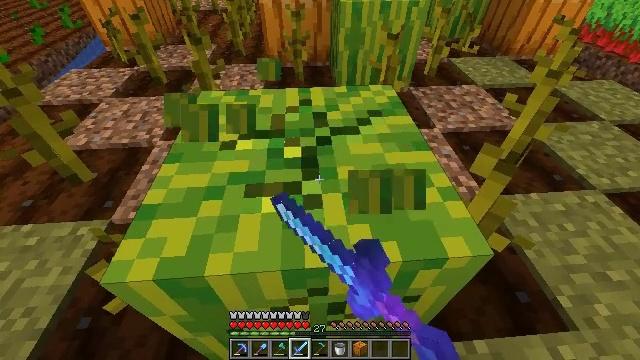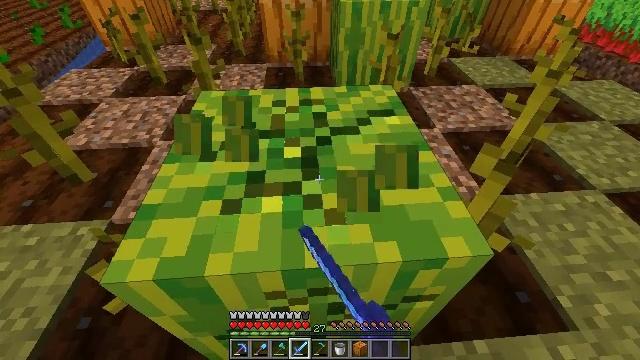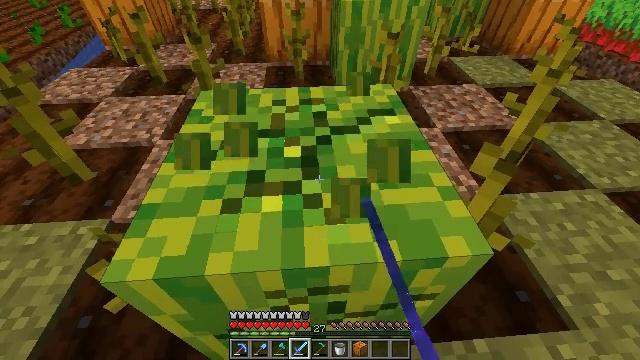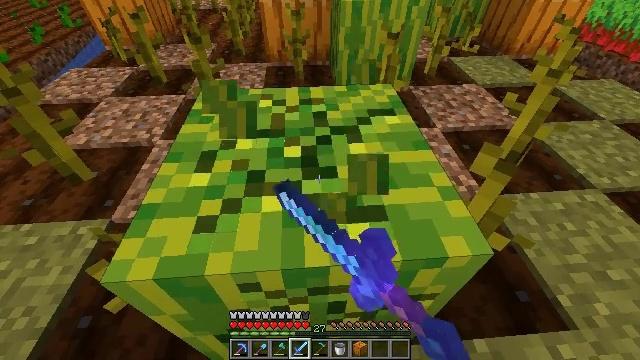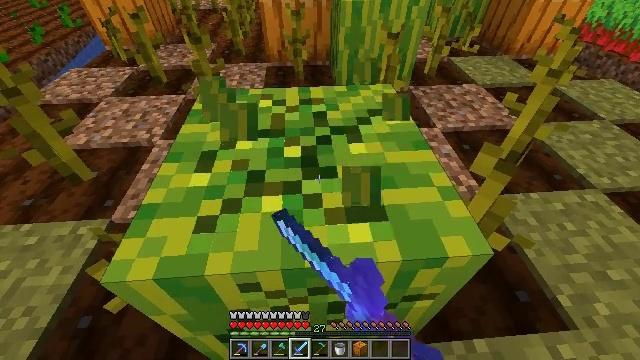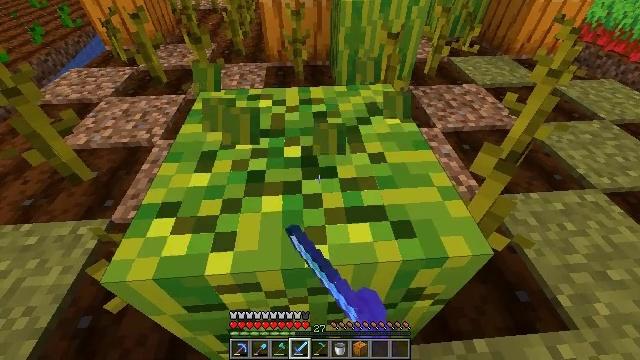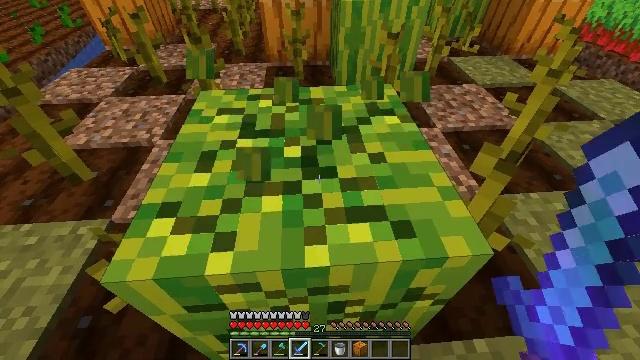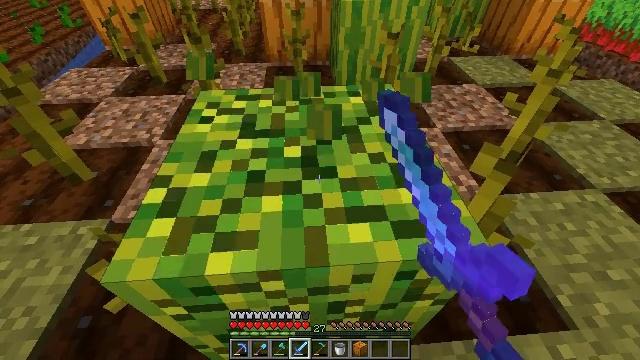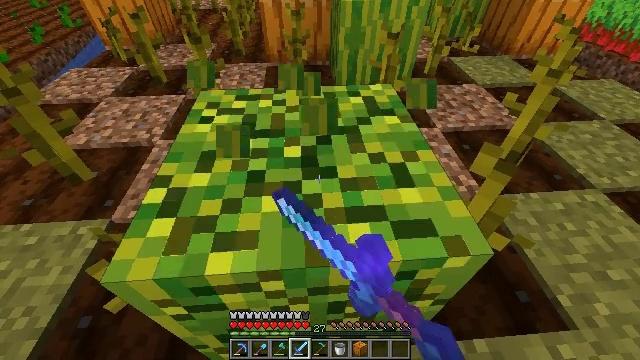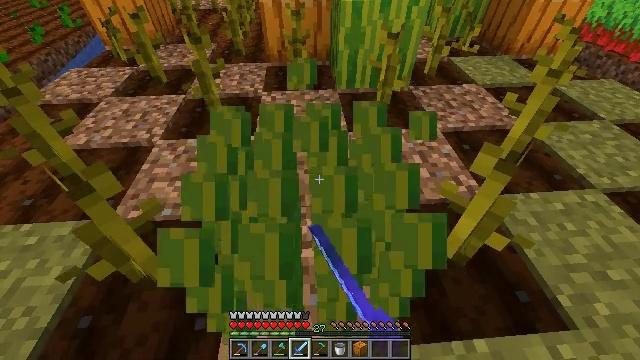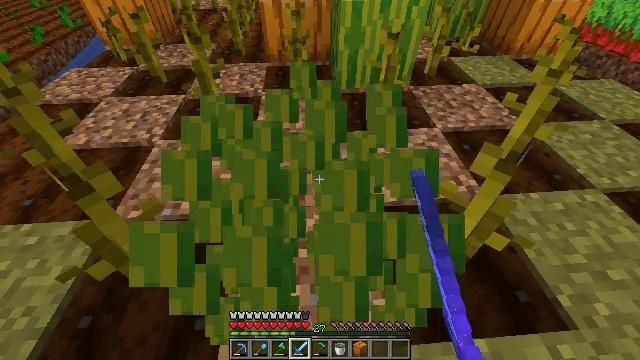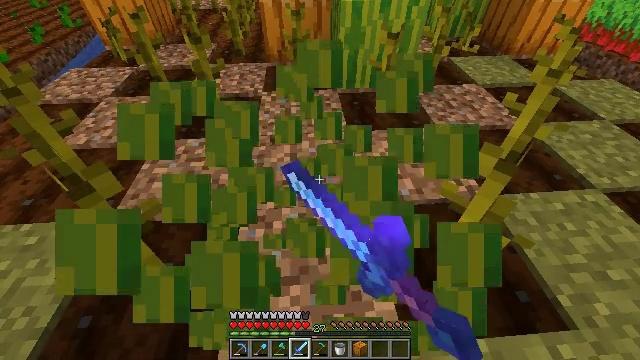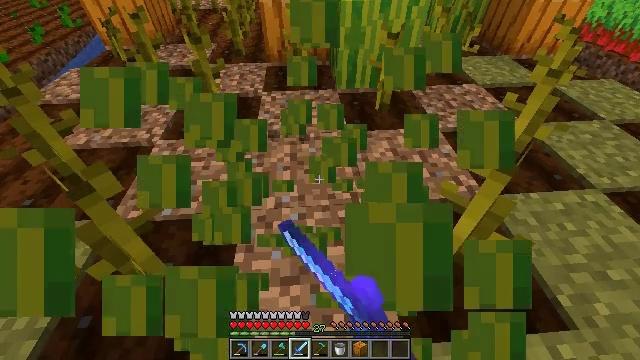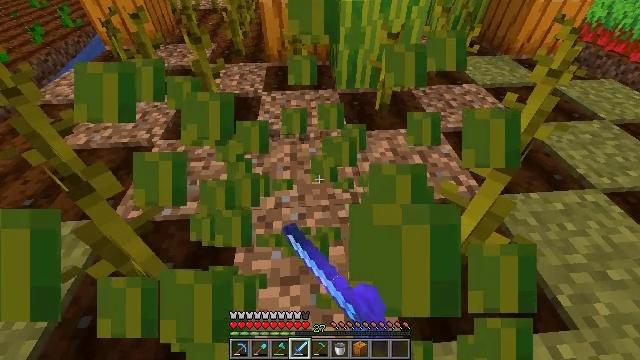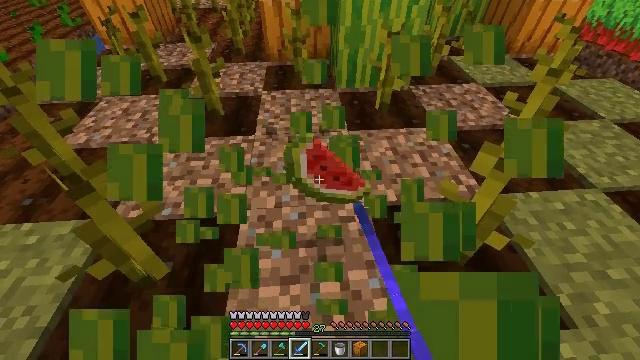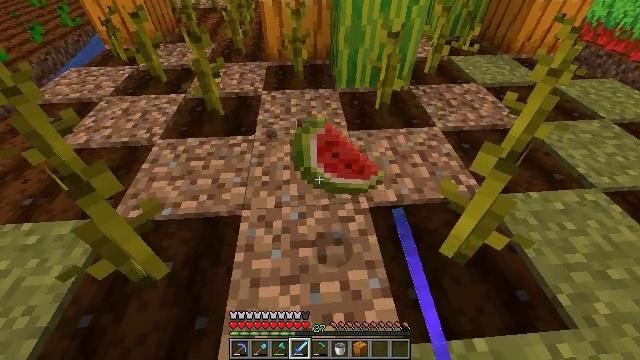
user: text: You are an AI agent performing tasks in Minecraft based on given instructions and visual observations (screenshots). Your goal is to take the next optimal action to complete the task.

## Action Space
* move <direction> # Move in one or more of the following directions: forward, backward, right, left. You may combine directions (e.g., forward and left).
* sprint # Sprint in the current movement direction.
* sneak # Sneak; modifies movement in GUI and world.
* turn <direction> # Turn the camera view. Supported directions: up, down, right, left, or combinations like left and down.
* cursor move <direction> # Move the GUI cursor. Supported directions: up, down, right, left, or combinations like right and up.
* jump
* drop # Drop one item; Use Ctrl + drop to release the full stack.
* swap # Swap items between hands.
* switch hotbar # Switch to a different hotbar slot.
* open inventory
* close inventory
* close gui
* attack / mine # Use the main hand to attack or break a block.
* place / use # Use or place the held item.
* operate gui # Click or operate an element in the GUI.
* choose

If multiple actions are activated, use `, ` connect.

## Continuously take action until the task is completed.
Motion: motion action
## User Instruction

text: Break the melon to get slices.
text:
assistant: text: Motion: attack / mine
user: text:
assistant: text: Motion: attack / mine
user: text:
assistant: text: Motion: attack / mine
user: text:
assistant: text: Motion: attack / mine
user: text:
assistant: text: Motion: attack / mine
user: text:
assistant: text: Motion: attack / mine
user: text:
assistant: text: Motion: attack / mine
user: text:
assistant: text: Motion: attack / mine
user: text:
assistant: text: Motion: attack / mine
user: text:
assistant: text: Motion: attack / mine
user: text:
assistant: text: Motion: attack / mine
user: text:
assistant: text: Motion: attack / mine
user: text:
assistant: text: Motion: attack / mine
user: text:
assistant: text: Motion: no_op
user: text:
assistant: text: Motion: no_op
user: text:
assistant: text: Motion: move forward, turn right
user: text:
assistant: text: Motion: move forward, turn right and up
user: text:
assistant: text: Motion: move forward, turn right and up
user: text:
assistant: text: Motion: move forward, turn right and up
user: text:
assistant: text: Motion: move forward, turn right and up
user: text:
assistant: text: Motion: move forward
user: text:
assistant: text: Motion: move forward
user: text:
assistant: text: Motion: move forward
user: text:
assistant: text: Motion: move forward, turn left
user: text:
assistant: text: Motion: move forward, turn left
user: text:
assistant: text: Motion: move forward, turn left
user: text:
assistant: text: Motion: no_op
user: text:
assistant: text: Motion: no_op
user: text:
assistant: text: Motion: no_op
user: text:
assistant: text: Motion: no_op